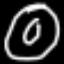
Label: donut